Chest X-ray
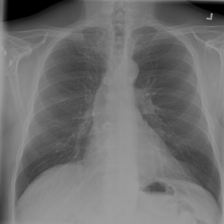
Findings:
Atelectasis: negative
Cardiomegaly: negative
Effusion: negative
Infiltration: negative
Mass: negative
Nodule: negative
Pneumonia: negative
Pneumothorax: negative
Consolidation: negative
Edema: negative
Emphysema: negative
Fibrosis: negative
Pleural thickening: negative
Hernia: negative